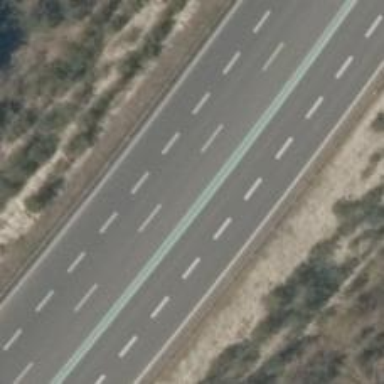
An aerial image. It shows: Asphalt road designated as trunk highway.